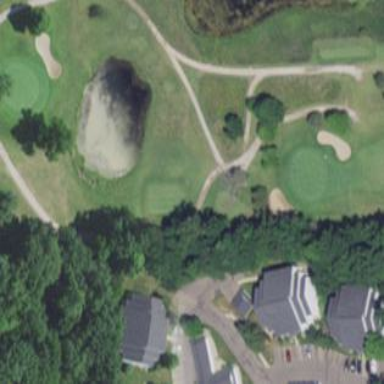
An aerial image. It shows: Rough grassy area used for golf.